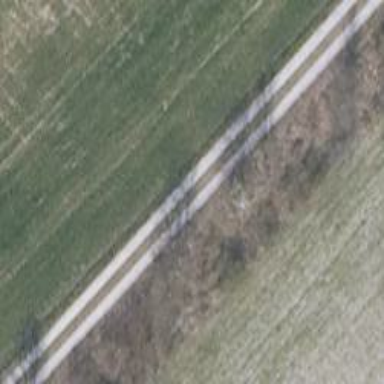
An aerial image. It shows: High-quality track road with concrete lane surface.